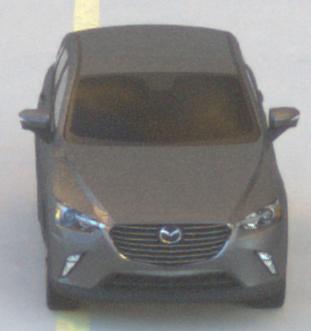
Make: Mazda
Model: CX-3 SKYACTIV-G 120
Detailed model: CX-3 (DK)
Model produced from: 2015/06
Model produced until: 2018/06
Doors: 5
Color: gray
Road condition: dry road
Daytime: sunrise or sunset
Contrast: medium contrast